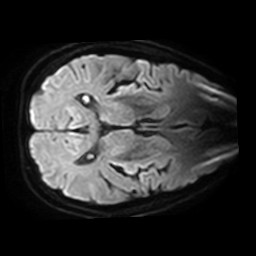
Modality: TRACE
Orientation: axial
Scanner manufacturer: philips
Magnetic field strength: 3 T
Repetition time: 4.005 s
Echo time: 0.06134 s